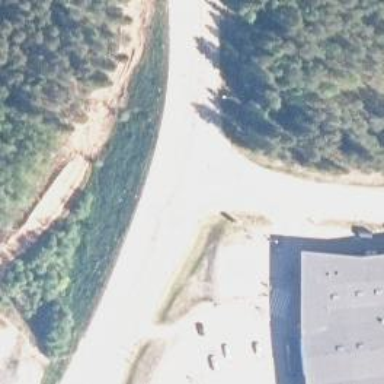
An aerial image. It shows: Asphalt footway designed for nordic skiing.